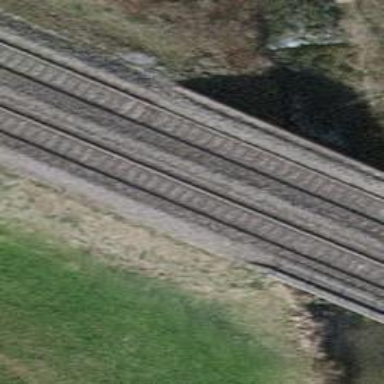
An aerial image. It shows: Single-track railway bridge with contact lines for electrification.